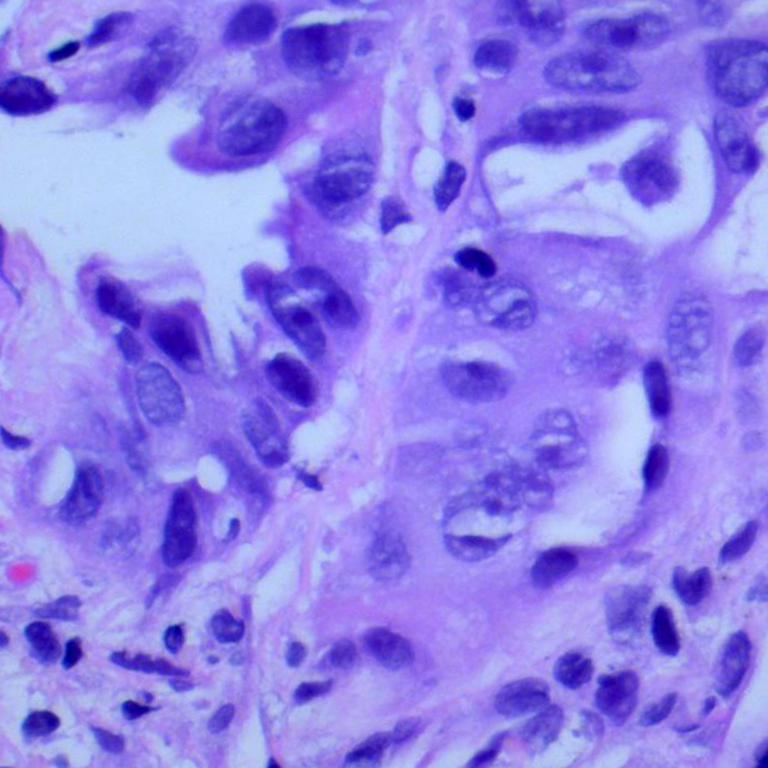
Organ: lung
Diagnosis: adenocarcinomas